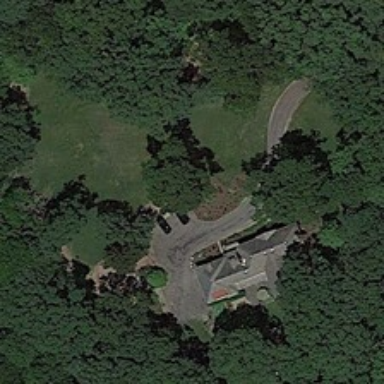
Many green trees are around a building with two black cars .